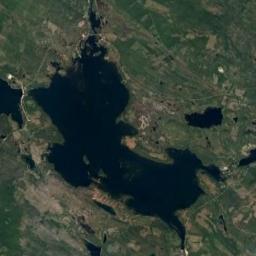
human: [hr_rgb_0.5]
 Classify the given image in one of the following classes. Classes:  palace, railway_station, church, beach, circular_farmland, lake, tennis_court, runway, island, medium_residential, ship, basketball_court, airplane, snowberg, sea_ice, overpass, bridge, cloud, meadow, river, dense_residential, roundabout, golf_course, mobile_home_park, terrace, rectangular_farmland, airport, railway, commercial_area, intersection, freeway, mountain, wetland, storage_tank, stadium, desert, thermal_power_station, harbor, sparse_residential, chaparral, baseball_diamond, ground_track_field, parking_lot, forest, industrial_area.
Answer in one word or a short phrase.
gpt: lake